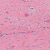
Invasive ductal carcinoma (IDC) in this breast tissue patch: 0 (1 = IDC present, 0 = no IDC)